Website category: sports
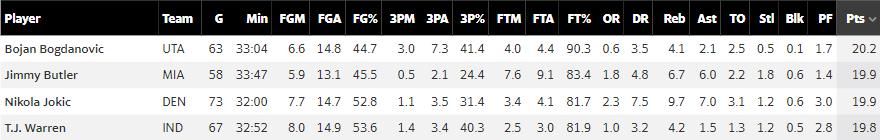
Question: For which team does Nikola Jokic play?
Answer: DEN

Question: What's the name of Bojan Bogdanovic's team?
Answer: UTA

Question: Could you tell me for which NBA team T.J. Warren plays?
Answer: IND

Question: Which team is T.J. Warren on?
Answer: IND

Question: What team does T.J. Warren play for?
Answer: IND

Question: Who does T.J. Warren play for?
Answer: IND

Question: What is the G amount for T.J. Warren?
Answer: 67

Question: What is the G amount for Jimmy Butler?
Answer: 58

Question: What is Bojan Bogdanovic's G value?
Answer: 63

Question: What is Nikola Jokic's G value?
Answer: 73

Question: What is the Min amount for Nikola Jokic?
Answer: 32:00

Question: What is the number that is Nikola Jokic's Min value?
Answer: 32:00

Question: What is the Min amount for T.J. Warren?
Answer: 32:52

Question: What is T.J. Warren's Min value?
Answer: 32:52

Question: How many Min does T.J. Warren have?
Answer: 32:52

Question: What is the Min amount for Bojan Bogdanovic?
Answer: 33:04

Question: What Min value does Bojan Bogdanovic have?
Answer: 33:04

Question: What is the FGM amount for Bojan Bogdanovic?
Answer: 6.6

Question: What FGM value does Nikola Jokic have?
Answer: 7.7

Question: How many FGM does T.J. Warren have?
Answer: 8.0

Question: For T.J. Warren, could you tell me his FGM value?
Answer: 8.0

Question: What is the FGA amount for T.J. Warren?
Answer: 14.9

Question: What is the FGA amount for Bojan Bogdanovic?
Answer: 14.8

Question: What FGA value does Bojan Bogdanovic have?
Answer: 14.8

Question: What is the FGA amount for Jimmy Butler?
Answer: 13.1

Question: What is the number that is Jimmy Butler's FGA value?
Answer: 13.1

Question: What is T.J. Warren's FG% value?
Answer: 53.6

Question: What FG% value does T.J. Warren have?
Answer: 53.6

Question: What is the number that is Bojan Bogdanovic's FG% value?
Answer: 44.7

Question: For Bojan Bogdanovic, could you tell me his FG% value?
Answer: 44.7

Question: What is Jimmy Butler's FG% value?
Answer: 45.5

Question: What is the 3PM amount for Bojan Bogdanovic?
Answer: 3.0

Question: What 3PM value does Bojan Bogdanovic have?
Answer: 3.0

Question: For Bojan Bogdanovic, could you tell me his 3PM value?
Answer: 3.0

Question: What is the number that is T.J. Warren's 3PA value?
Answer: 3.4

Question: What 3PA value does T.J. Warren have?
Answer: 3.4

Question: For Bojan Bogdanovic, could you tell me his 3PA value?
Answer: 7.3

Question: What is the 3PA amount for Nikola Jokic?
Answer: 3.5

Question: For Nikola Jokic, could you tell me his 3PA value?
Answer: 3.5

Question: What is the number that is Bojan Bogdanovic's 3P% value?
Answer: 41.4

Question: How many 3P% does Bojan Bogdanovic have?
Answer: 41.4

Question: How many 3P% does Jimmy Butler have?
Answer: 24.4

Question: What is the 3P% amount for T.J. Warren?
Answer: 40.3

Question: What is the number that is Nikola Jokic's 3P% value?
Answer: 31.4

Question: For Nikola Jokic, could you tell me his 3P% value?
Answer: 31.4

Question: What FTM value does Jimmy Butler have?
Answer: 7.6

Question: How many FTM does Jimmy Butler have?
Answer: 7.6

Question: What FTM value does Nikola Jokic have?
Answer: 3.4

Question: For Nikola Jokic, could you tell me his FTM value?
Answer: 3.4

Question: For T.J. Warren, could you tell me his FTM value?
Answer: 2.5

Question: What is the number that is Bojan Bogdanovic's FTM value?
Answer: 4.0

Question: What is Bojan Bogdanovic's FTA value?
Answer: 4.4

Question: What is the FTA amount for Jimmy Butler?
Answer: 9.1

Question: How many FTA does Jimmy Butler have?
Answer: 9.1

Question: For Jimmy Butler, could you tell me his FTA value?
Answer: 9.1

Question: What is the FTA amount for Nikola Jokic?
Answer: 4.1

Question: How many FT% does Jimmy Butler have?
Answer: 83.4

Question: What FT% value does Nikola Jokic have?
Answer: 81.7

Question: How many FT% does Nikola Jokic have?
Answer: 81.7

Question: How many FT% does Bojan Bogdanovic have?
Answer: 90.3

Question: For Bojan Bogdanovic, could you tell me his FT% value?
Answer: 90.3

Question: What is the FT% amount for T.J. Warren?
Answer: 81.9

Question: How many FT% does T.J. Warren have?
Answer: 81.9

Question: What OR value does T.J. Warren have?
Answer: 1.0